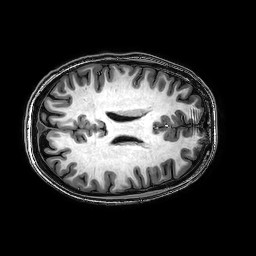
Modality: T1w
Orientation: axial
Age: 23
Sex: female
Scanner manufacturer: philips
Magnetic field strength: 3 T
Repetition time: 0.008173 s
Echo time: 0.00374 s